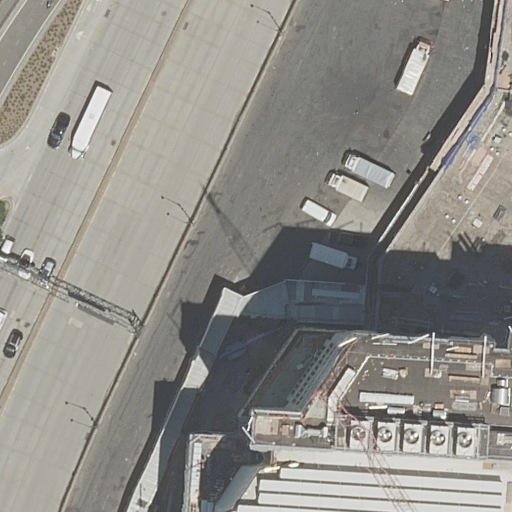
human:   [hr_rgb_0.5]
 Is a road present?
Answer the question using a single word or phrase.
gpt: yes

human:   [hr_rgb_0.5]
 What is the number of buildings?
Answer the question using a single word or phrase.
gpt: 2

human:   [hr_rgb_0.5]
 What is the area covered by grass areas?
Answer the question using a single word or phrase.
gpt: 99m2

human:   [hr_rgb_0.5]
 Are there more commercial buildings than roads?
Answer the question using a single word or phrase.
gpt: no

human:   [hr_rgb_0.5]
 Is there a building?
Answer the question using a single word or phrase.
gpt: yes

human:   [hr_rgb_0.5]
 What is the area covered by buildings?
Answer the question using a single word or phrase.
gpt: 820m2

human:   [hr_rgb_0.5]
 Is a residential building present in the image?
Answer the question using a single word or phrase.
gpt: yes

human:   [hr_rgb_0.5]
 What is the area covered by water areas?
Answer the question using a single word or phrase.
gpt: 0m2

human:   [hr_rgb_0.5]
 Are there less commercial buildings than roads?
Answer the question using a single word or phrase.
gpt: yes

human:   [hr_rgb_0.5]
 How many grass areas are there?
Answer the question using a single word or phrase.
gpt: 2

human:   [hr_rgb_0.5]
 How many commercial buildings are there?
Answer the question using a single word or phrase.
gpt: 0

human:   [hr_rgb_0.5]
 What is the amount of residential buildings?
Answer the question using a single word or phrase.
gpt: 2

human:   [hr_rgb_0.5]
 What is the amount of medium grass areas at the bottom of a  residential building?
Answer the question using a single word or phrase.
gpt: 0

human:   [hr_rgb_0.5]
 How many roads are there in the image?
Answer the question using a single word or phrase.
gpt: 9

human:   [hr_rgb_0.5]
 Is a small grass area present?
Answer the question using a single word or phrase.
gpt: yes

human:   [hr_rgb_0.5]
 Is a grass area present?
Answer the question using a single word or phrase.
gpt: yes

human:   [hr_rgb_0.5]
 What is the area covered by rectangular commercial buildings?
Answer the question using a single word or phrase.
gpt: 0m2

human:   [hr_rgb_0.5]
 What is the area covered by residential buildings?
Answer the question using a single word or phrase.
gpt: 820m2

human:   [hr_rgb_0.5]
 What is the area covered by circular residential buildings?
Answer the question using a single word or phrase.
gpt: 0m2

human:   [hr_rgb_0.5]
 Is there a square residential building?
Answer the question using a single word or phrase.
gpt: no

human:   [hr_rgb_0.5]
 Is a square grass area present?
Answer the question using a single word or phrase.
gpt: no

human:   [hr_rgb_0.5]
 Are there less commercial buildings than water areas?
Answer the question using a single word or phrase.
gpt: no

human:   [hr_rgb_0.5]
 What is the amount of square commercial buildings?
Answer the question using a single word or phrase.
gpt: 0

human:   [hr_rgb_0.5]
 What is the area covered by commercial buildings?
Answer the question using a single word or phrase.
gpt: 0m2

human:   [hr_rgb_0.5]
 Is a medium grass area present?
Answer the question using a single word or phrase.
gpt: no

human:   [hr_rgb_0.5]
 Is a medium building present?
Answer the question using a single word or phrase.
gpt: no

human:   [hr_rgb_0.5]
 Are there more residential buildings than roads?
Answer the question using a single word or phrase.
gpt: no

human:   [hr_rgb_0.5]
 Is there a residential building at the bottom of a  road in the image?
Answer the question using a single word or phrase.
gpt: yes

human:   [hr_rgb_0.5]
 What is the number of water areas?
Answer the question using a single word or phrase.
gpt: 0

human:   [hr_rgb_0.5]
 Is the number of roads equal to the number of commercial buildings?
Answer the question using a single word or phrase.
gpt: no

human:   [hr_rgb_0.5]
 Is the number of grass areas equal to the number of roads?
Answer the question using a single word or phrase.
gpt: no

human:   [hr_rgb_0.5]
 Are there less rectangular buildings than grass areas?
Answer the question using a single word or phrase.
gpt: yes

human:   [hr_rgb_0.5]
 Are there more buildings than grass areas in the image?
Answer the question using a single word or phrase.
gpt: no

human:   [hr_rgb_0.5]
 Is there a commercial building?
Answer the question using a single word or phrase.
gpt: no

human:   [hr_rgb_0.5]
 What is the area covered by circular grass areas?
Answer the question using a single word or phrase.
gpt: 0m2

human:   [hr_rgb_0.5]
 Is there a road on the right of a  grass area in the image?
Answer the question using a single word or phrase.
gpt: yes

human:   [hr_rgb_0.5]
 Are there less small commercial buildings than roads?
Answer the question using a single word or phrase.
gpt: yes

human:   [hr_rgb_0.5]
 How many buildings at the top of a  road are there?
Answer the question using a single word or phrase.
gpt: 1

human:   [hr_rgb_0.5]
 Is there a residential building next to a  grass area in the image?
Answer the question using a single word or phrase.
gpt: yes

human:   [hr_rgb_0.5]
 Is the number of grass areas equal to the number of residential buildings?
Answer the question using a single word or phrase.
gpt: yes

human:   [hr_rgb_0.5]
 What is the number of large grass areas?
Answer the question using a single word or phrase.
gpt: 0

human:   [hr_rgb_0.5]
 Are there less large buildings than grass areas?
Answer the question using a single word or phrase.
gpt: yes

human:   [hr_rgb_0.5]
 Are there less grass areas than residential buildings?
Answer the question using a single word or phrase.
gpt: no

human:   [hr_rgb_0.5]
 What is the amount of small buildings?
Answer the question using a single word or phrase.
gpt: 1

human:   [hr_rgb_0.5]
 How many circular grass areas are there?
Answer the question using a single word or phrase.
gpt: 0

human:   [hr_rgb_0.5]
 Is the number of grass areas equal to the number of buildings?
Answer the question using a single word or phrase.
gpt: yes

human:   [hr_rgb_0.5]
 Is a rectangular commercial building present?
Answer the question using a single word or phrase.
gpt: no

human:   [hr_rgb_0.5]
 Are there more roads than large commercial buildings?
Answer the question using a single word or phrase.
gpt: yes

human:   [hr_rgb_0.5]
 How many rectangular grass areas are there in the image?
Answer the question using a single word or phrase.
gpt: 2

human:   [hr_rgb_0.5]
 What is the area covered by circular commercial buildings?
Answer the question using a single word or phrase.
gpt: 0m2

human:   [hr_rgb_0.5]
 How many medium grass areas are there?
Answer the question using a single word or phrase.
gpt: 0

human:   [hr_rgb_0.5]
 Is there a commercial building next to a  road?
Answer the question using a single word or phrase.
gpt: no

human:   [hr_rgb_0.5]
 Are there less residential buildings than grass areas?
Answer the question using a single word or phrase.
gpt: no

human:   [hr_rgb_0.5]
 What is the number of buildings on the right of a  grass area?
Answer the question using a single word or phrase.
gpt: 2

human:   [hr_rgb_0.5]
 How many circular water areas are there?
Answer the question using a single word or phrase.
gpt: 0

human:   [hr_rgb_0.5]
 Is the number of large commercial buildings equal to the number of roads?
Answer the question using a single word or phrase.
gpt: no

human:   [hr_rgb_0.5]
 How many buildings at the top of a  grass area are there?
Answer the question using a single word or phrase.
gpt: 1

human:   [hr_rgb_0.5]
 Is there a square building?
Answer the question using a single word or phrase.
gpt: no

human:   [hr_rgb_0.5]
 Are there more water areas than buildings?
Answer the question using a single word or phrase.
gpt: no

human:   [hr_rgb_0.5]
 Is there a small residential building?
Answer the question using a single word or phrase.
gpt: yes

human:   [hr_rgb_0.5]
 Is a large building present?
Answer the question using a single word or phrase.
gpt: yes

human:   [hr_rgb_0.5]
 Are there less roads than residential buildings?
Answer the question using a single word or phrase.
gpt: no

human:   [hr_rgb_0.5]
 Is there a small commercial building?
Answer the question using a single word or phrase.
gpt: no

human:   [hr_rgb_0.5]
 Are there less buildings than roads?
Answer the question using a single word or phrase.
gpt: yes